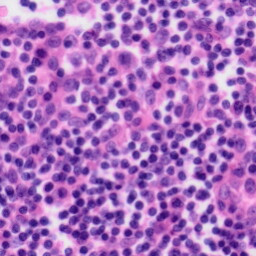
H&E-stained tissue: Tonsil